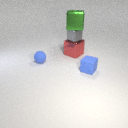
small gray metal cube above large red metal cube